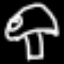
Label: mushroom